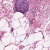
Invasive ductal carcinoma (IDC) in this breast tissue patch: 0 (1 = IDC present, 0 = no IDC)